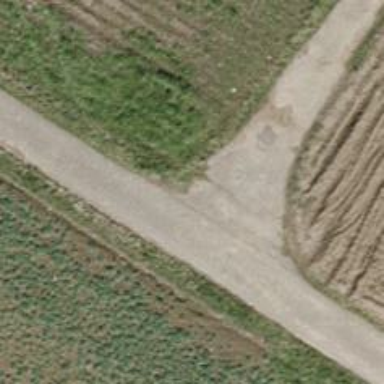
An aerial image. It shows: Paved track with grade 1 tracktype.